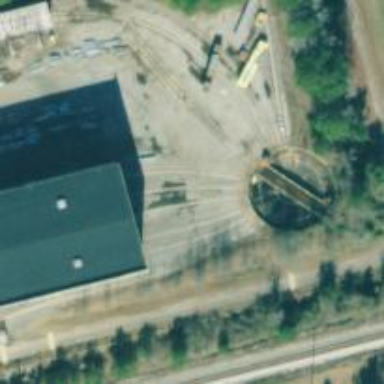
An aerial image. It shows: Rail spur service.